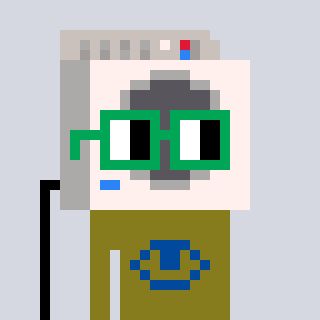
a pixel art character with square green glasses, a washing machine-shaped head and a gunk-colored body on a cool background